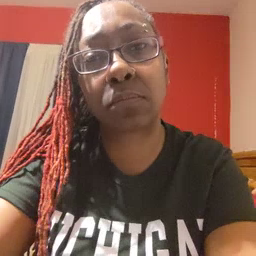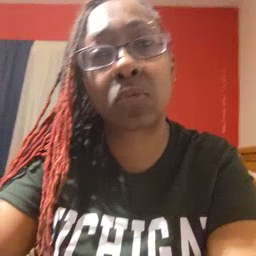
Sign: on